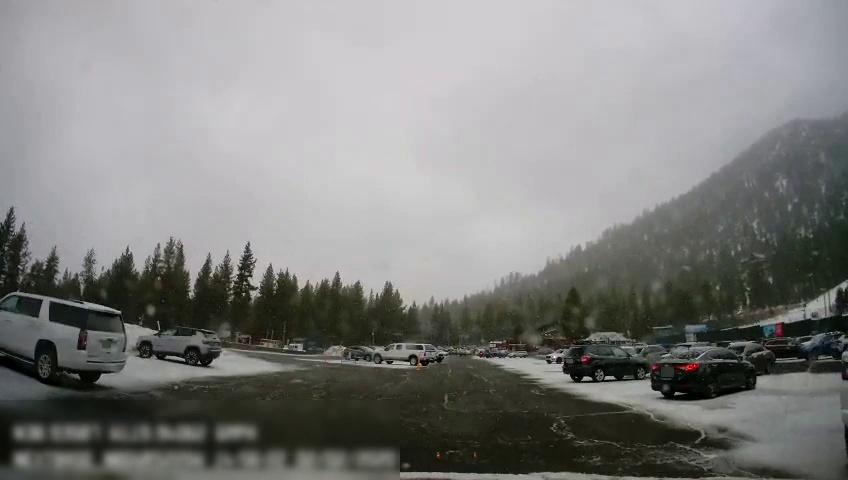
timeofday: Day
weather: Snowy
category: Vehicles | Car
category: Vehicles | Car
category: Vehicles | Car
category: Vehicles | Car
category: Vehicles | SUV
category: Vehicles | SUV
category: Vehicles | Truck
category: Vehicles | SUV
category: Vehicles | Car
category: Vehicles | Car
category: Vehicles | Car
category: Vehicles | Car
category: Vehicles | SUV
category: Vehicles | Truck
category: Drivable Space